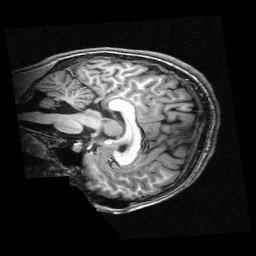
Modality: T1w
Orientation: sagittal
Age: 11
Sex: male
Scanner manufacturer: siemens
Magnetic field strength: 3 T
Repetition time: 2.3 s
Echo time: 0.00336 s